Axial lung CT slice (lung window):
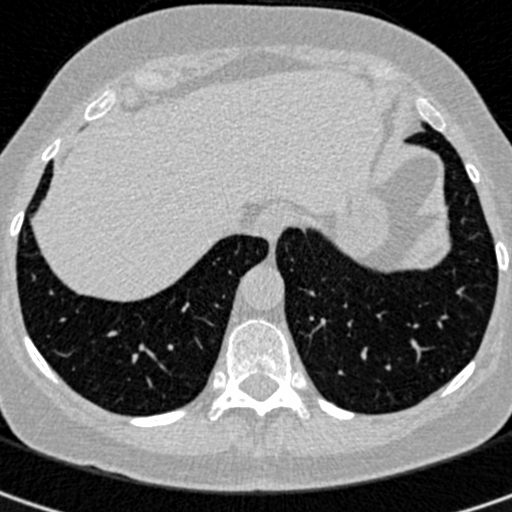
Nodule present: no